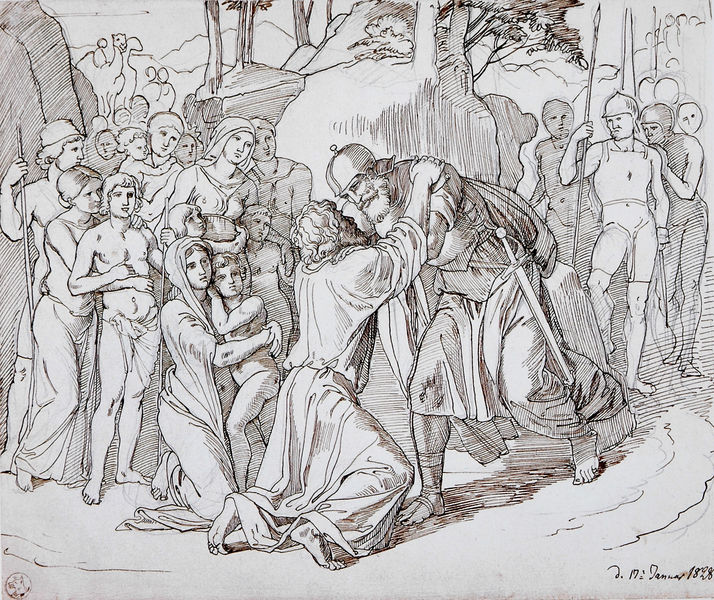
Titel: Esau versöhnt sich mit Jakob
Künstler: Julius Schnorr von Carolsfeld
Standort: Schweinfurt
Institution: Museum Georg Schäfer
Schlagwörter: akt, baum, felsen, gemälde, gruppe, mann, nackt, schatten, umhang, weiß, akte, bäume, frauen, menschen, ausschnitt, femmes, frau, grau, männer, schwarz, skizze, strasse, zeichnung, weg, leute, versammlung, alt, bart, arme, bibel, blicke, sehen, stein, steine, hände, signatur, gewand, gewänder, kind, personen, wald, kinder, füße, kuss, umarmung, umrisse, studie, zuschauer, fels, mauer, linien, signiert, lanze, soldaten, homme, palme, sandalen, knie, scheide, umriss, flucht, alter, unterschrift, orient, barfuß, druck, schraffur, schraffuren, schrafur, stich, militär, schwert, soldateb, uniform, waffen, knien, soldat, waffe, auflauf, schrecken, volk, helm, beten, allegorie, entwurf, menschenmenge, ritter, james, aufstehen, christus, jesus, christlich, hilfe, flehen, kniend, krieger, empfang, gurt, speere, femme, heilig, maria, christen, bitte, reproduktion, wachen, sohn, demut, christi, schutz, heimkehr, rückkehr, vorzeichnung, kamel, schwatz, christ, pilger, casque, epee, dank, chemin, baton, vergebung, judas, gnade, kamele, dromedar, st. martin, hommes, lance, legionäre, adierung, baumk, beten stich, elm, graau, hügelige landschaft, midauld, potius pilatus, radieruang, scherter, schnittr, schwerd, schwrt, verlorene sohn, zeinung, aufhelfen, pelerin, foule, lanzei, flesn, pélerins